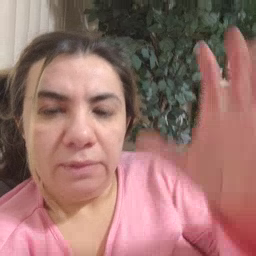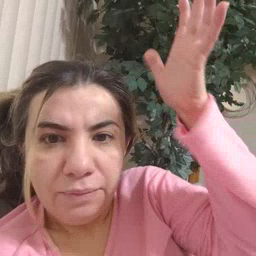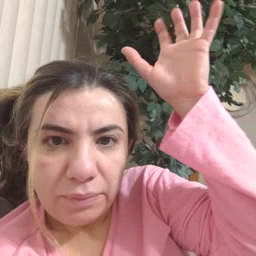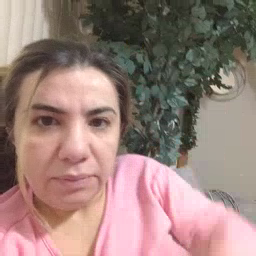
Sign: cloud